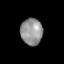
Tissue: prostate
Cell type: T cells
Senescence score: 0.2542
Nuclear area (px): 576
Mean DAPI intensity: 146.424